二年级 · 逻辑题
仔细观察，他们各喜爱哪一项运动?

(1) 图 1, 图 2, 图 4 里都有淘气喜爱的体育用品, 淘气喜爱的运动是 ( )。

（2）图 2，图 3，图 4 里都有小刚喜爱的体育用品，小刚喜爱的运动是（）。
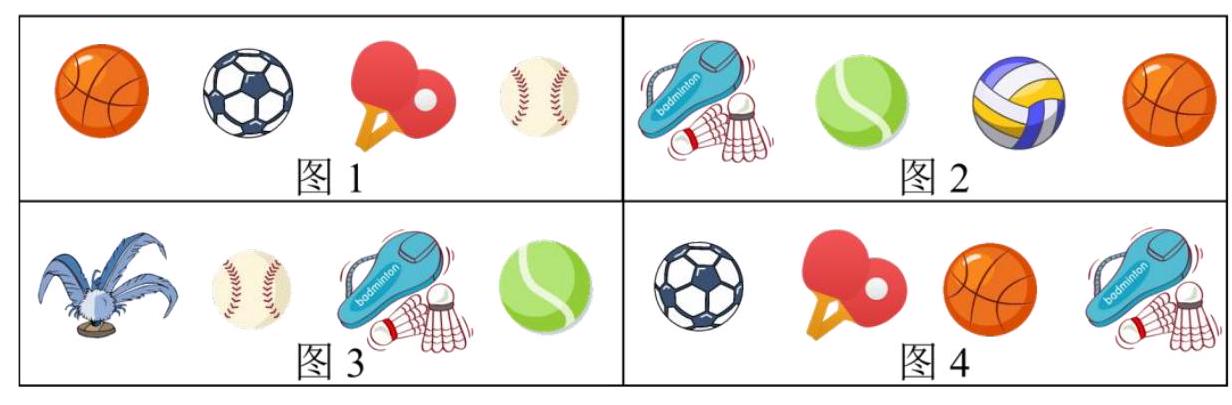
答案: (1) 打篮球

(2) 打羽毛球